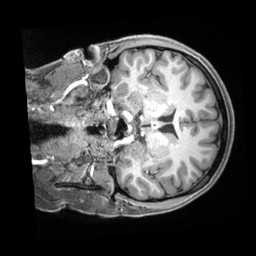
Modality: T1w
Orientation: coronal
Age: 28
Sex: female
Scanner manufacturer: siemens
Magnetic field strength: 3 T
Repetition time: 2.4 s
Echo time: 0.00226 s